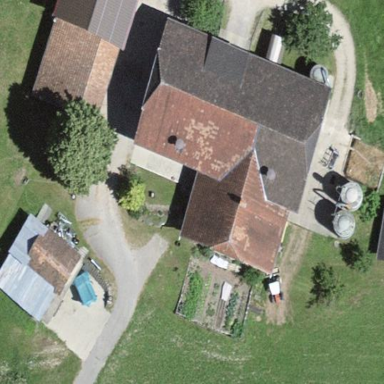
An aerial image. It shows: Farmyard area.